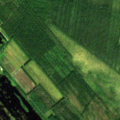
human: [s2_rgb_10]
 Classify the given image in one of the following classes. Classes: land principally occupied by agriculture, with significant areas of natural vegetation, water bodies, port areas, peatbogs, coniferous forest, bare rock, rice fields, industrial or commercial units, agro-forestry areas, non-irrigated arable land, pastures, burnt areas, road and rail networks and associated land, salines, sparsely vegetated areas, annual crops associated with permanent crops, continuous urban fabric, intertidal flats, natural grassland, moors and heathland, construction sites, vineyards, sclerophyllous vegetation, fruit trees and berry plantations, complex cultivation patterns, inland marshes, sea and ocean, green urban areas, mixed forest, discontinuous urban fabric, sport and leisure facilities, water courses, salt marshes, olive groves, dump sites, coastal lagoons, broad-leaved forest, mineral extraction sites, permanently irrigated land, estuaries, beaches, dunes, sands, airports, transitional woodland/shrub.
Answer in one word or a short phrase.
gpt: broad-leaved forest, coniferous forest, mixed forest, transitional woodland/shrub, water bodies